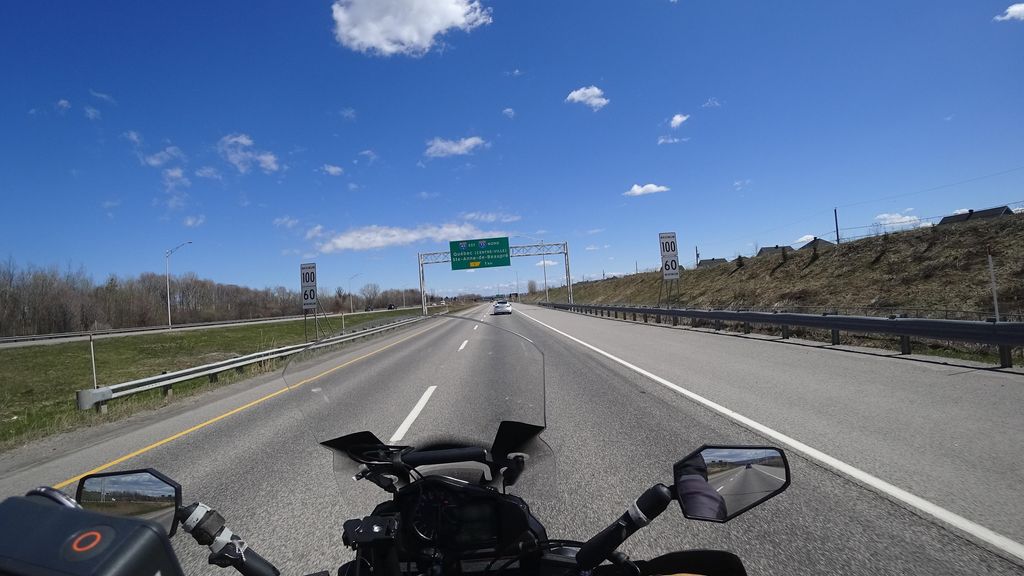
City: quebec_city